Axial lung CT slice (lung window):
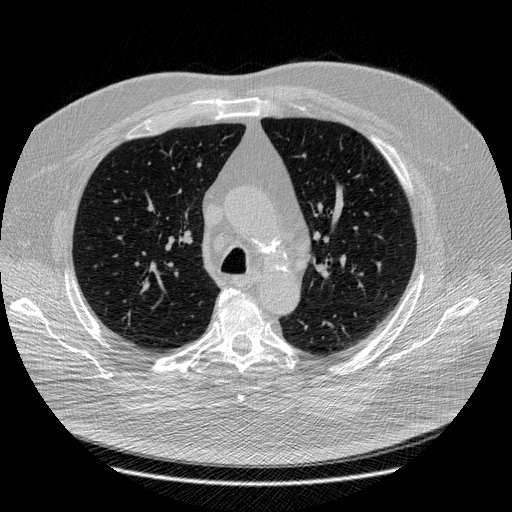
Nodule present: no